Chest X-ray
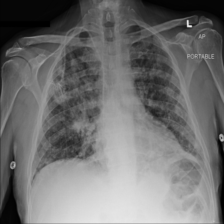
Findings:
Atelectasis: negative
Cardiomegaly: negative
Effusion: positive
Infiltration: positive
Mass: negative
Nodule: negative
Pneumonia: negative
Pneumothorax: negative
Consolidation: negative
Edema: negative
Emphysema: negative
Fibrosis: negative
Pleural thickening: negative
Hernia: negative